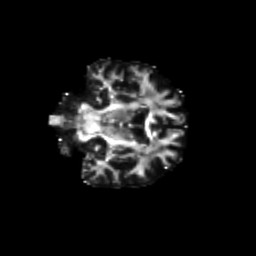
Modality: FA
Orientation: coronal
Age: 64
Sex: female
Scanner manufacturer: siemens
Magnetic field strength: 3 T
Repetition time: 8.6 s
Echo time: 0.095 s